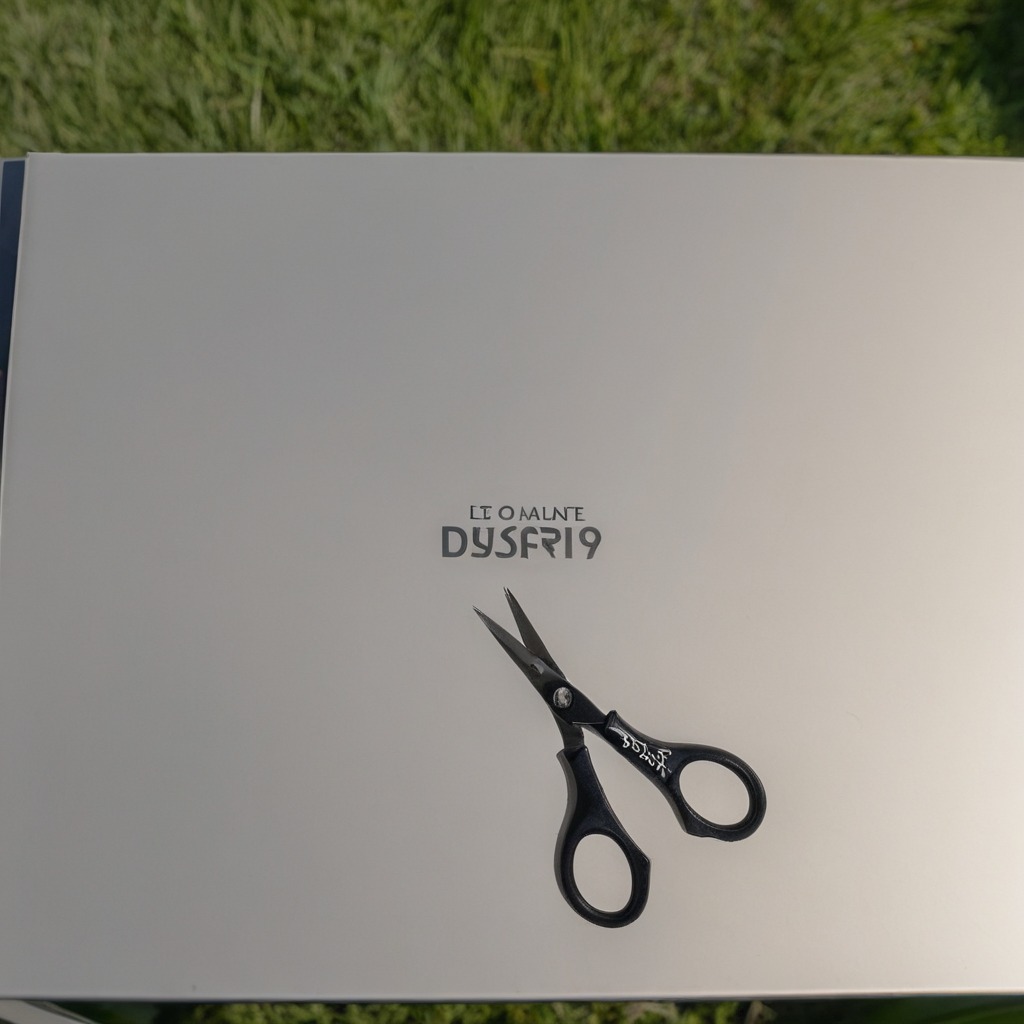
A scissor lying on the textured surface of a utility table.